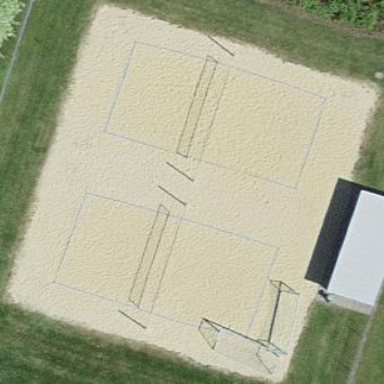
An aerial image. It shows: Sandy pitch for beach volleyball.